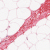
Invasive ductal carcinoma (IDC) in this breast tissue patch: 0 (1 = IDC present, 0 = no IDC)